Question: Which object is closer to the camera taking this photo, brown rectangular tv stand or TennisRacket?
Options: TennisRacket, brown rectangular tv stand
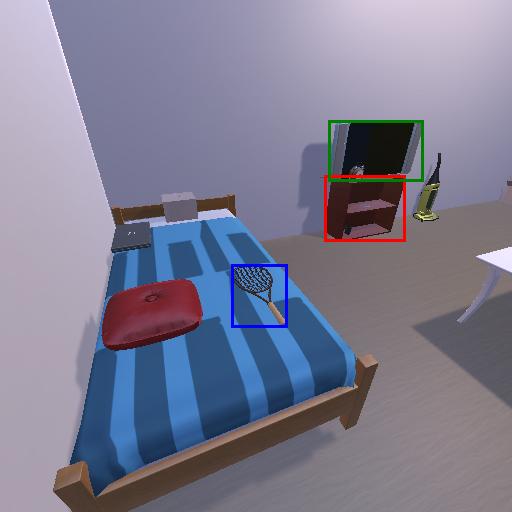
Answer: TennisRacket